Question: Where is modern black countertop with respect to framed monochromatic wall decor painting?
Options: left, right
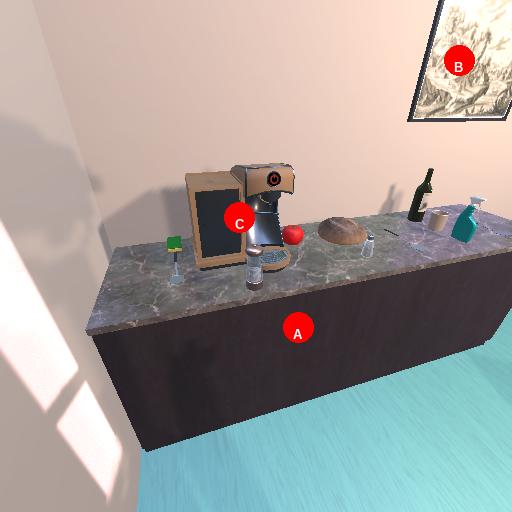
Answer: left